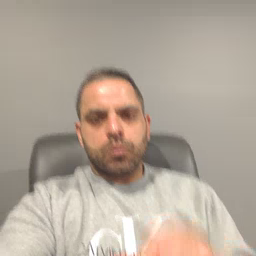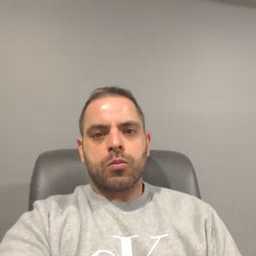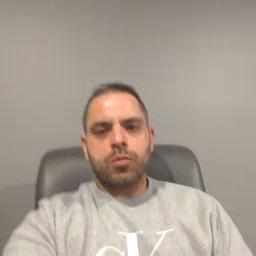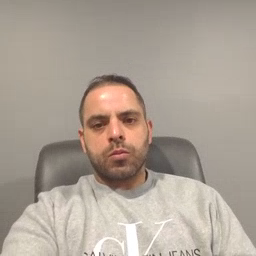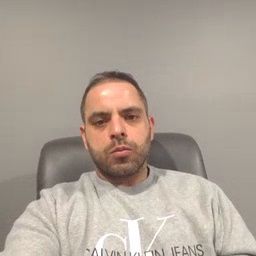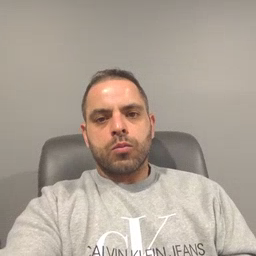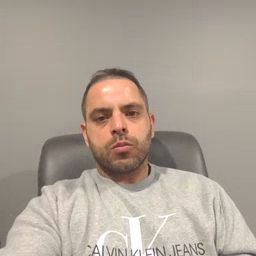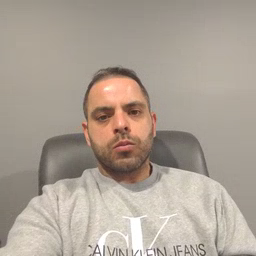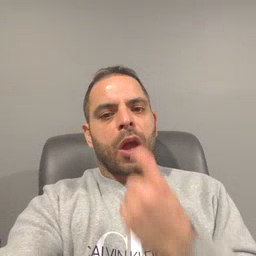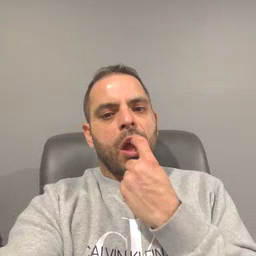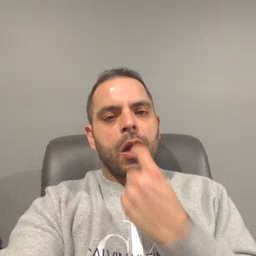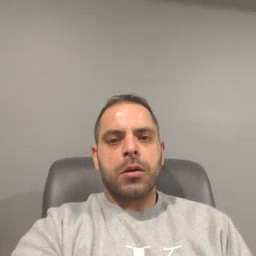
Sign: glasswindow